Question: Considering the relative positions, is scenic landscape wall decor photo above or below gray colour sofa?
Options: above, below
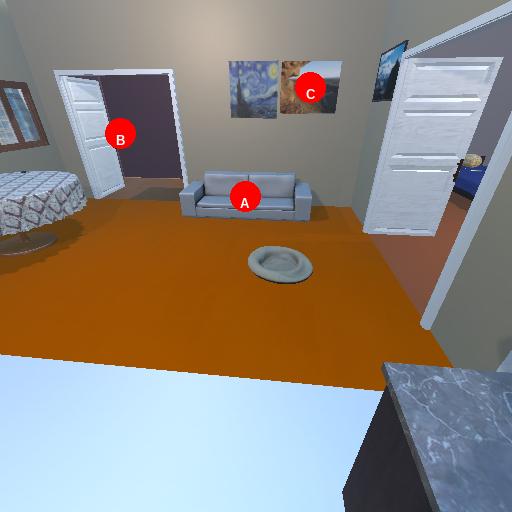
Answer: above